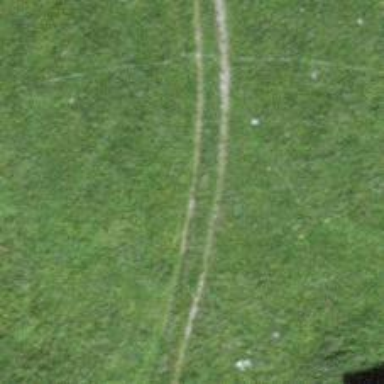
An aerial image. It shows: Gravel track with grade4 track type.